Interaction volume radius: 10 \u00c5
Interaction volume height: 20 \u00c5
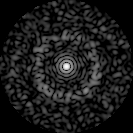
Disorder parameter: 0.8498